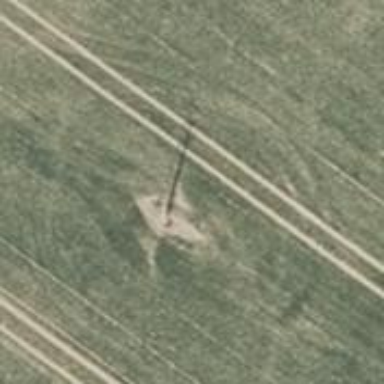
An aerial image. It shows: Power pole.